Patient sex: M
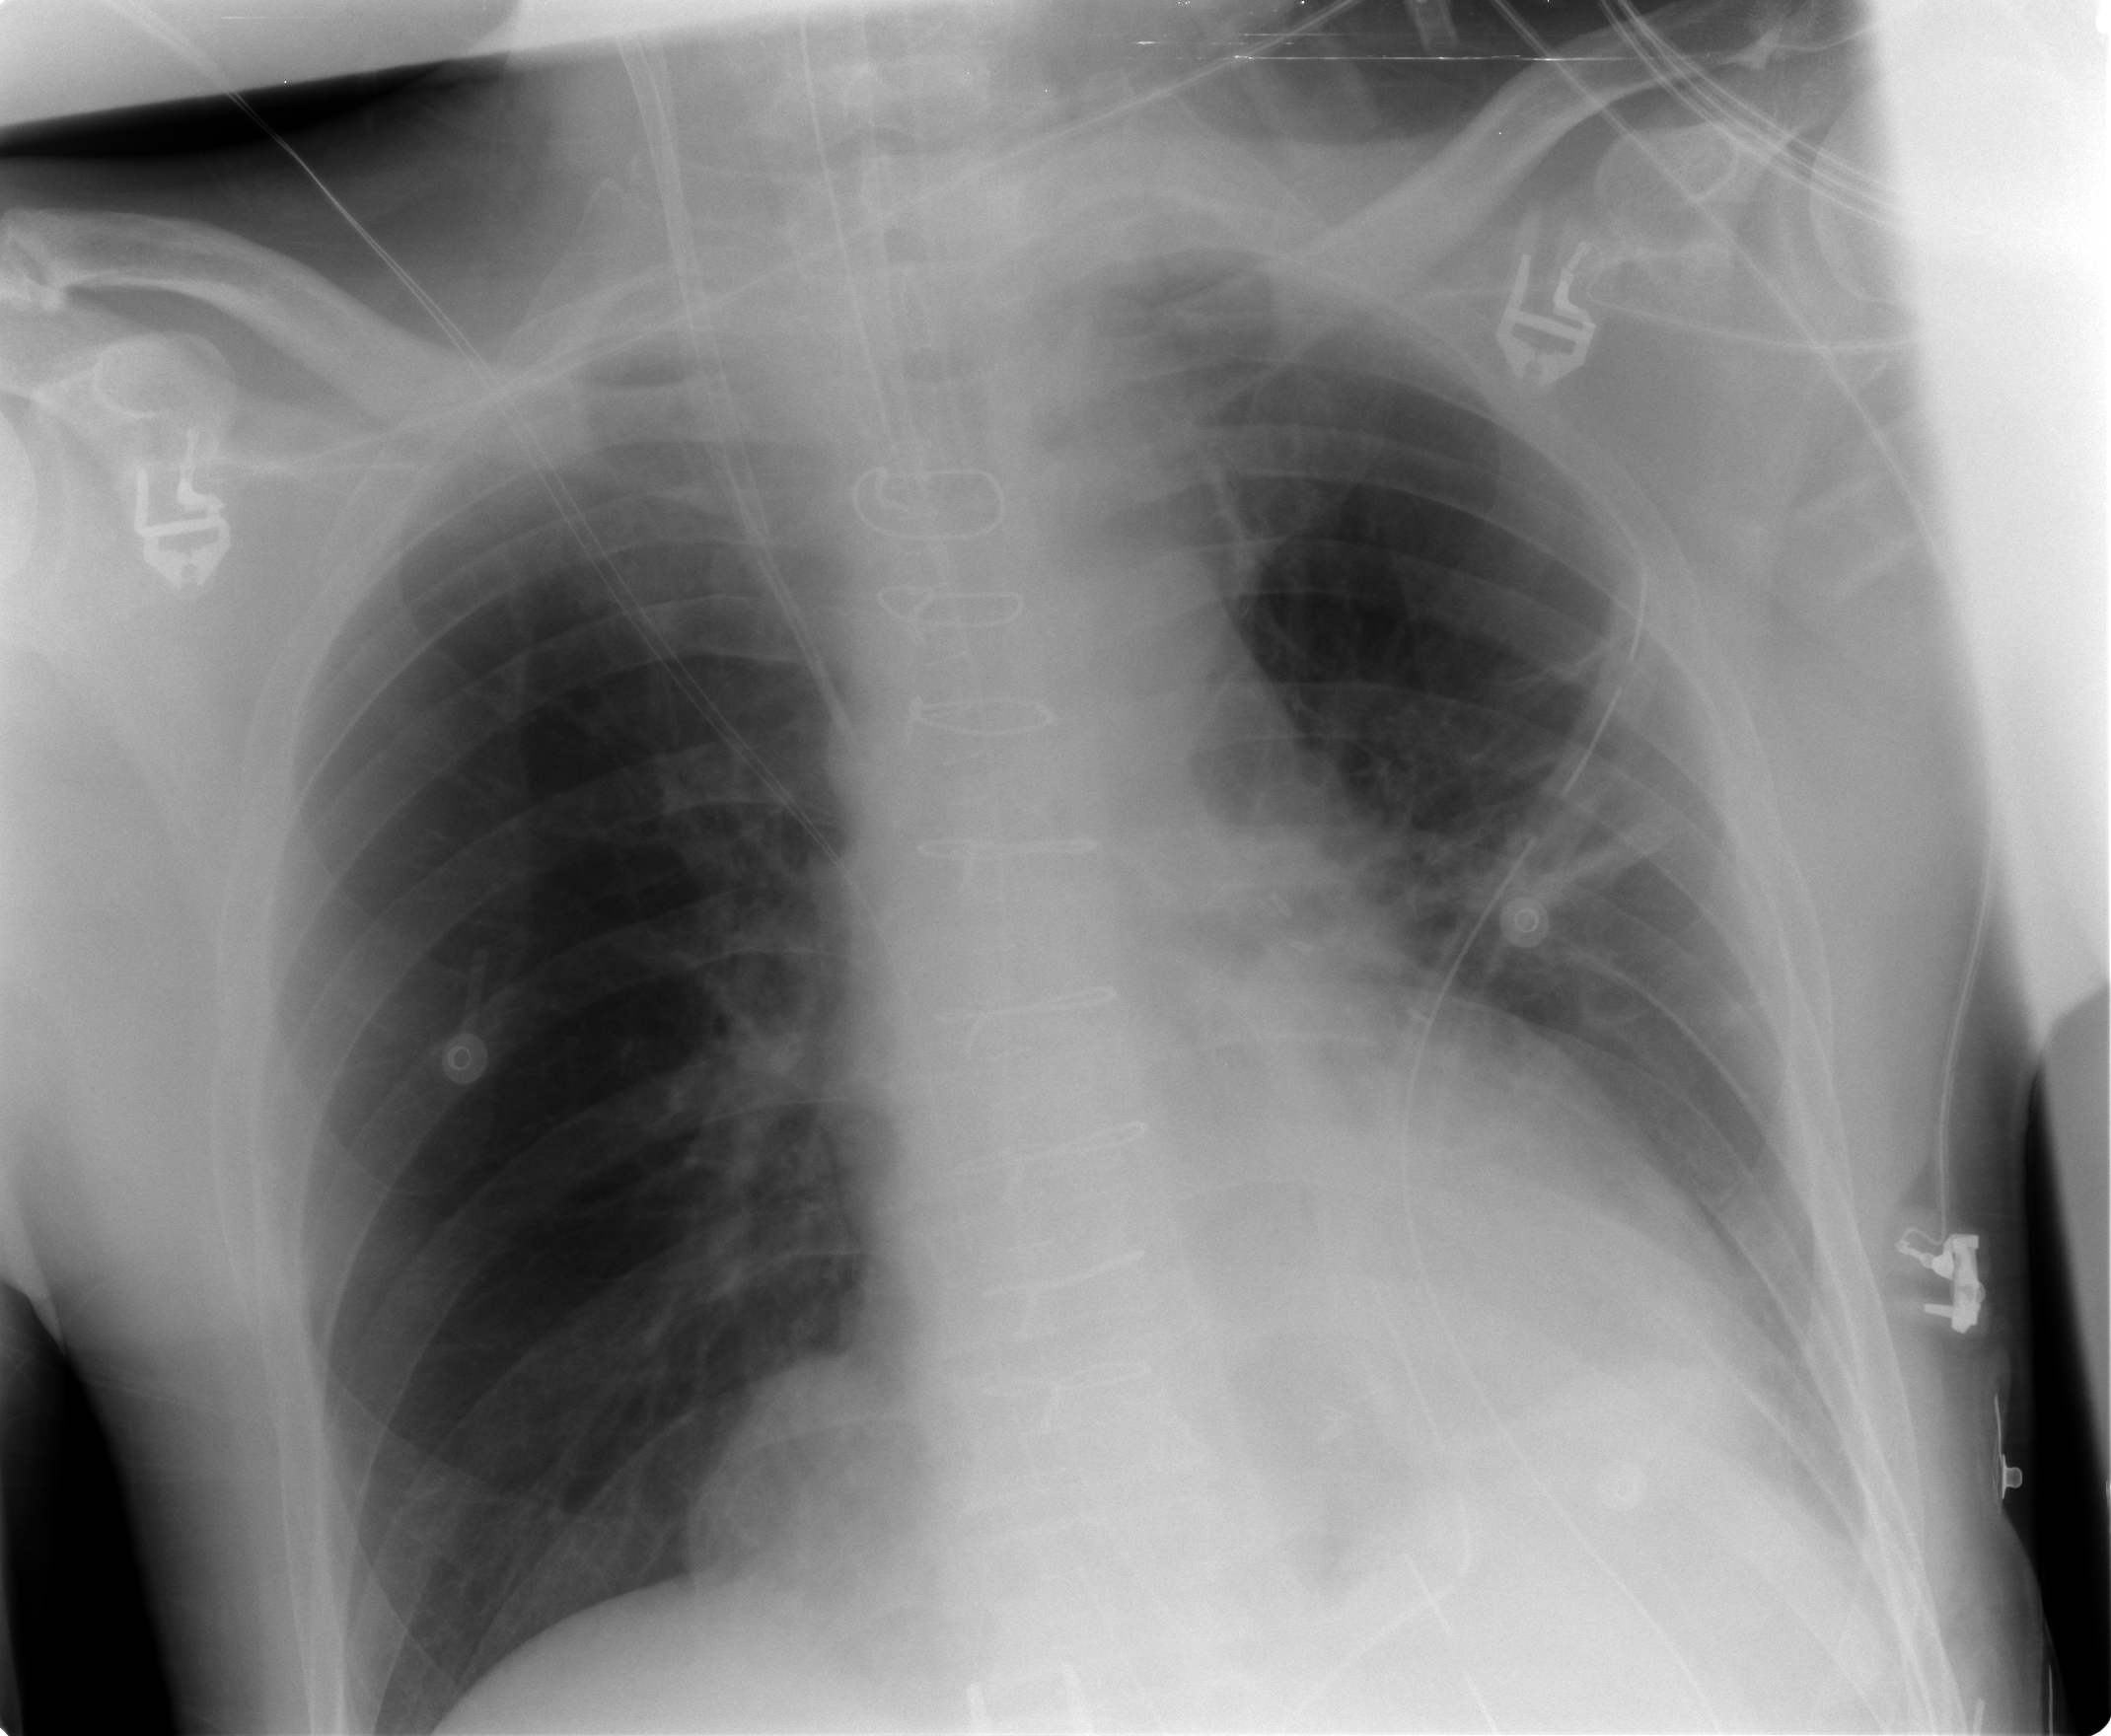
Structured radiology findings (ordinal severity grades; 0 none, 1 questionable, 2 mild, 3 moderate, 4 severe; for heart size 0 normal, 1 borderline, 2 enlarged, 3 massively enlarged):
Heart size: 2
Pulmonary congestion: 1
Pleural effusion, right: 0
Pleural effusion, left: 1
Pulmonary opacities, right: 0
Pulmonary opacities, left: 0
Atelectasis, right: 0
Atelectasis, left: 2